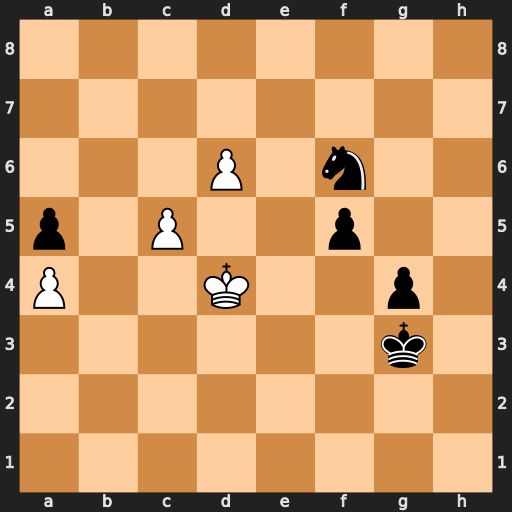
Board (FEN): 8/8/3P1n2/p1P2p2/P2K2p1/6k1/8/8
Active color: w
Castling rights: -
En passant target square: -
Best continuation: c6 f4 c7